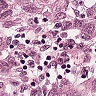
Metastatic tissue present: yes